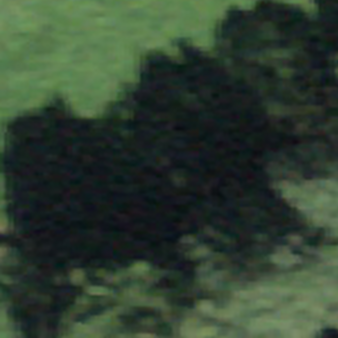
Label: other